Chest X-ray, PA view. Patient: 49 years old, sex F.
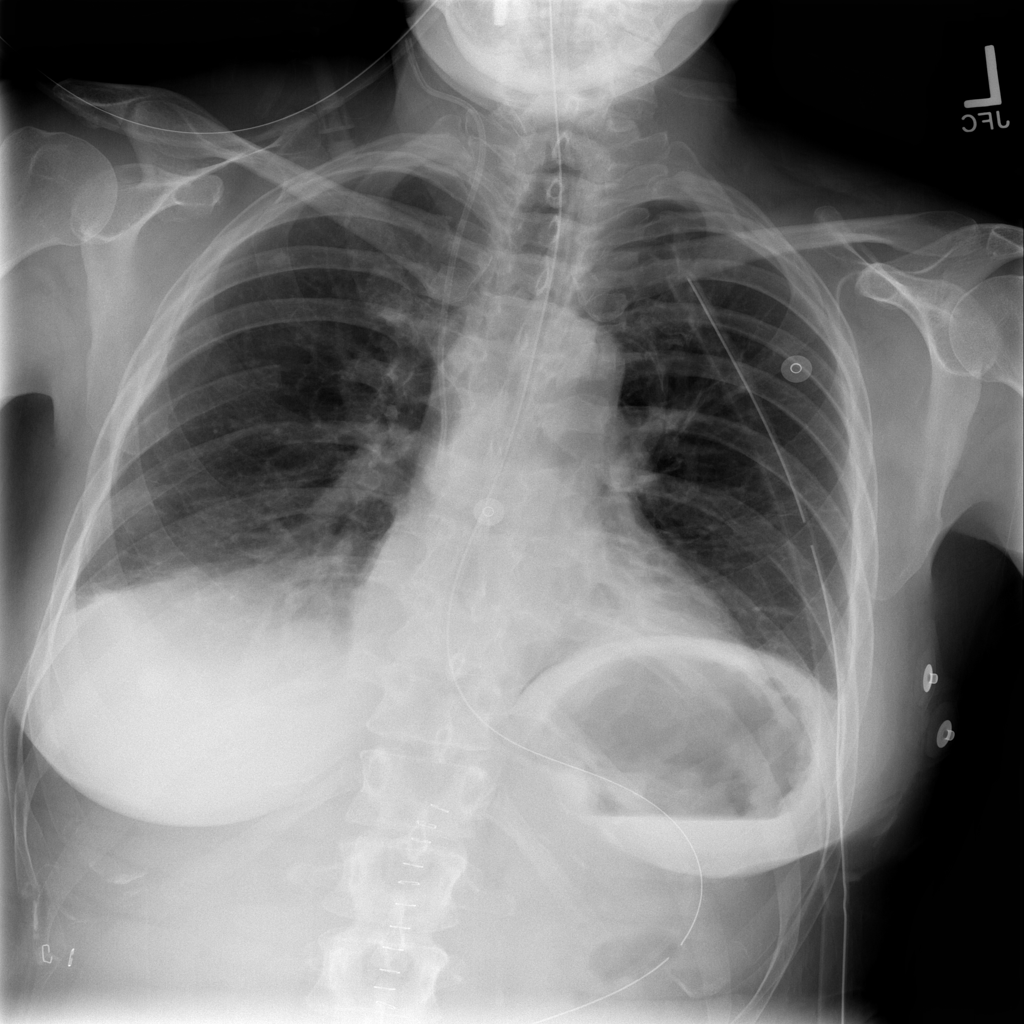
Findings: No Finding